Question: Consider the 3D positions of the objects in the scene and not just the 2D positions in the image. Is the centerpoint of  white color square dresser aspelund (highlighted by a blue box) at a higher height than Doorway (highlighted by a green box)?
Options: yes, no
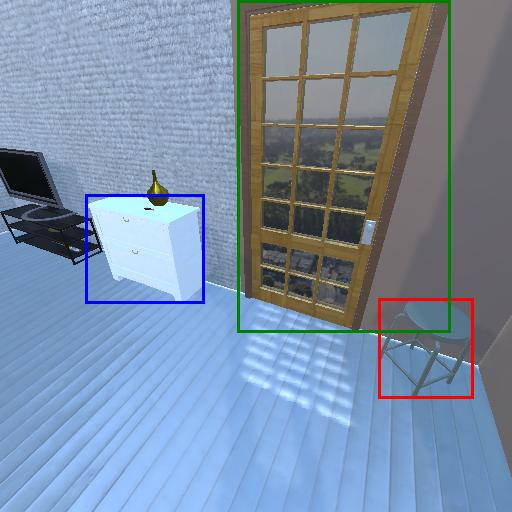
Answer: yes